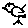
Label: bird